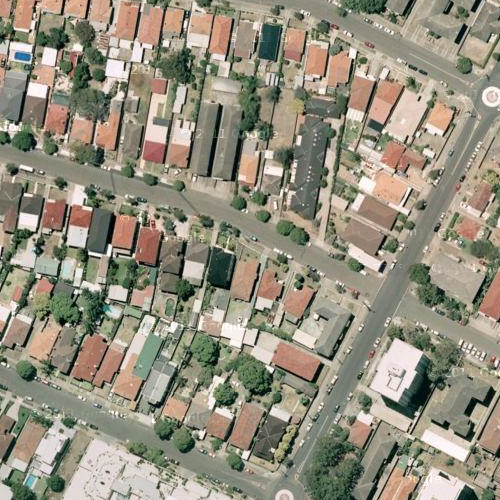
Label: sydney